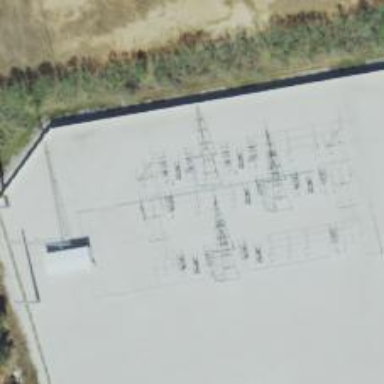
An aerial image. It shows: Switch used for power control.